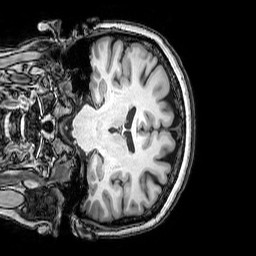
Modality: T1w
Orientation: coronal
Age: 57
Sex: female
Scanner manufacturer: philips
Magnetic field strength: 3 T
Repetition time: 0.008113 s
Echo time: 0.003709 s